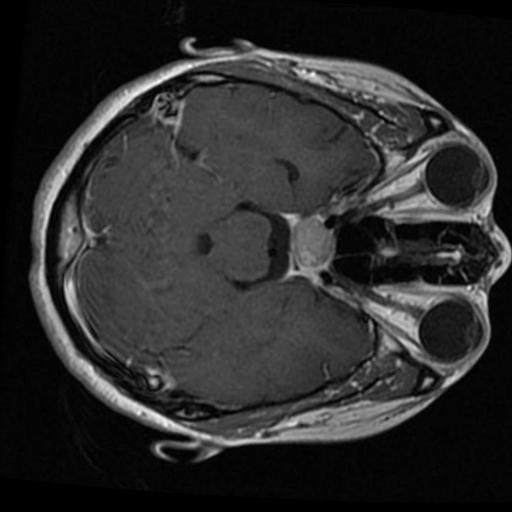
Label: brain_tumor